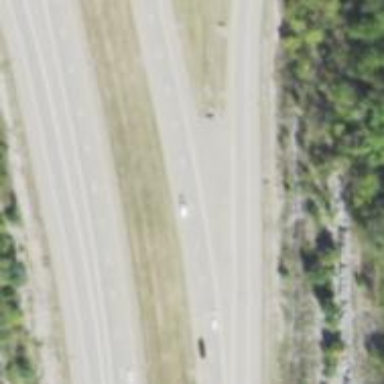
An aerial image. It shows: Motorway.